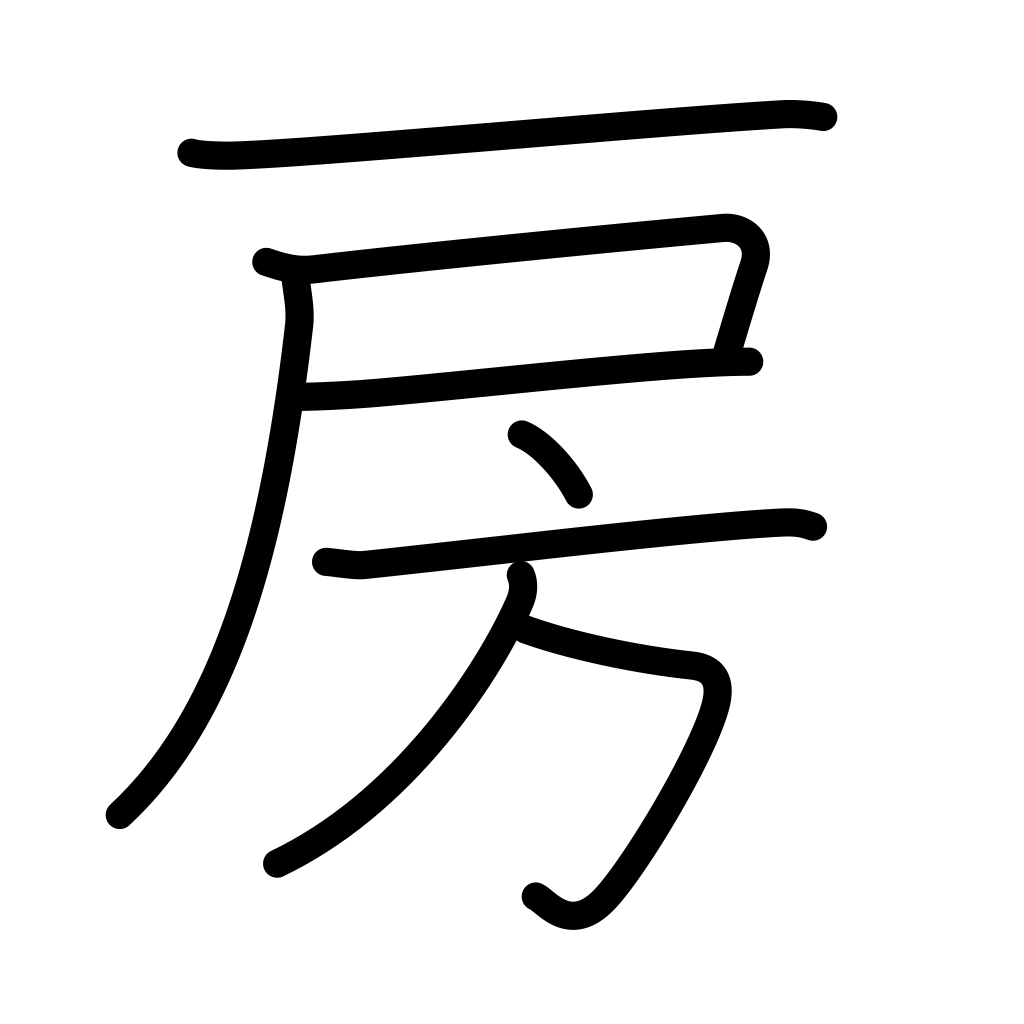
Meaning: tassel, tuft, fringe, bunch, house, room